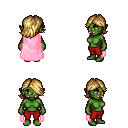
a pixel art fantasy rpg character, female body template, orc, green skin, pink cape, red pants, blonde swoop hairstyle, four views (front, back, left, right), 2x2 character sprite sheet, small pixel art, hard edges, no anti-aliasing